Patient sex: F
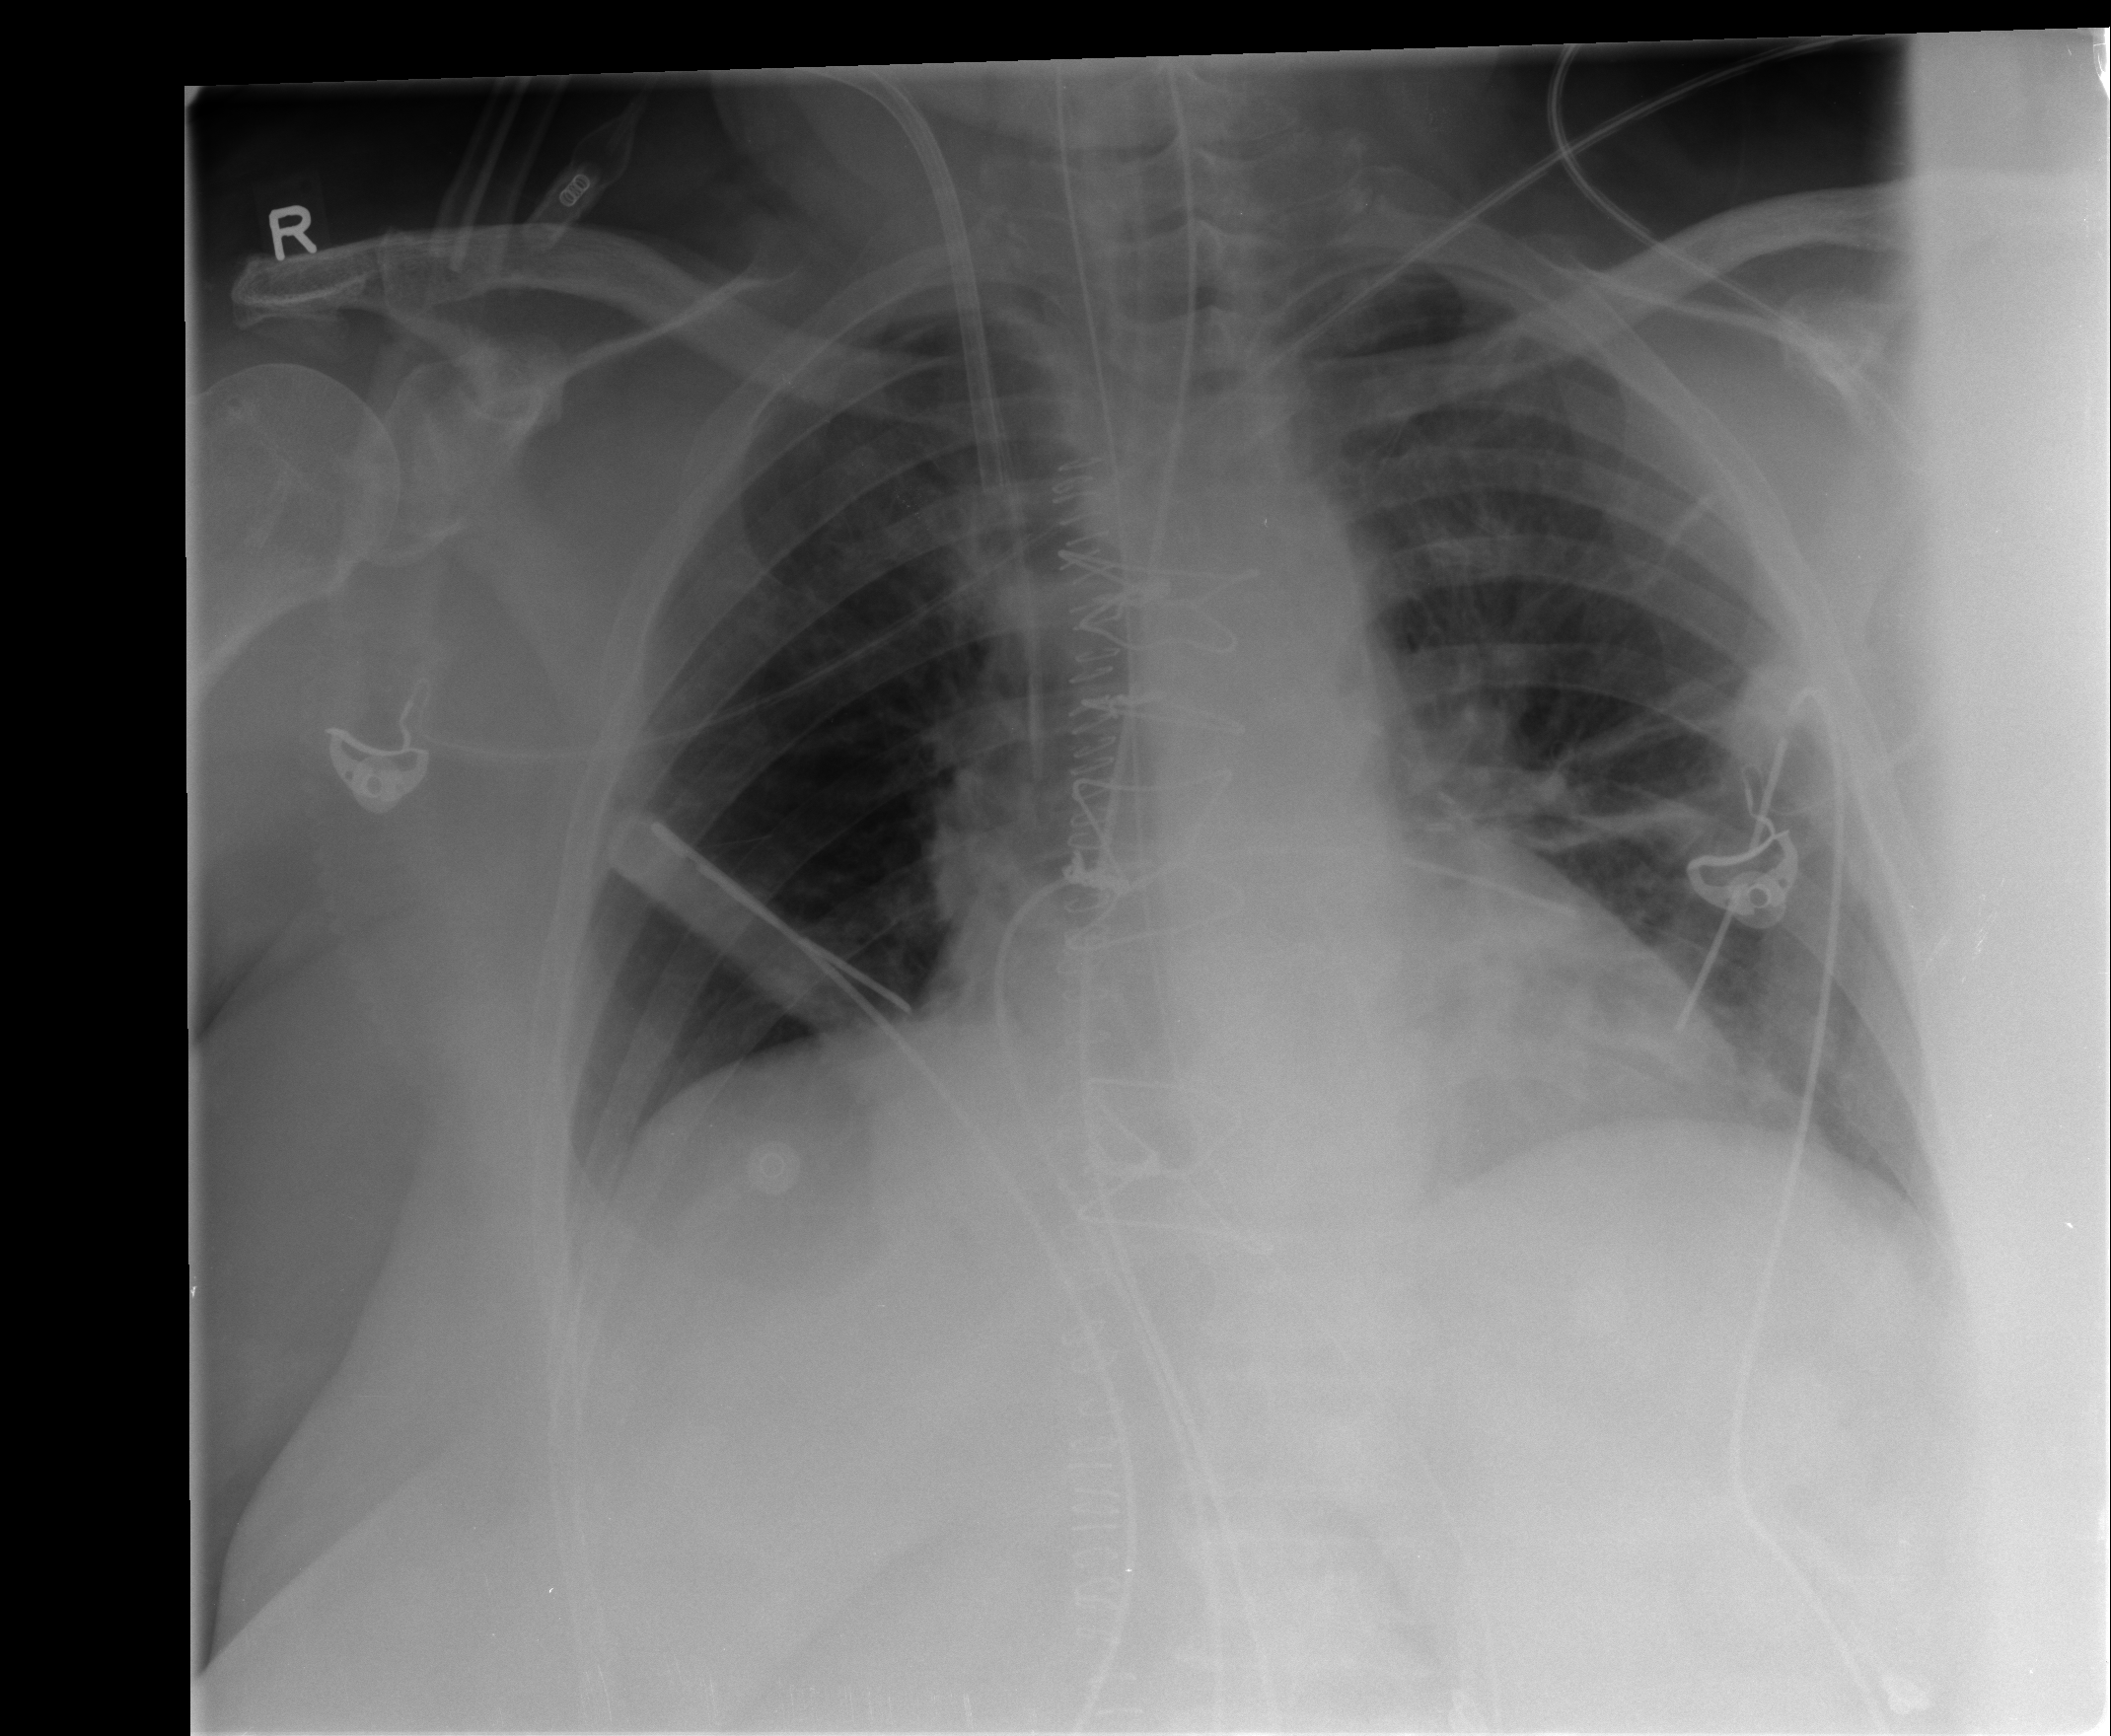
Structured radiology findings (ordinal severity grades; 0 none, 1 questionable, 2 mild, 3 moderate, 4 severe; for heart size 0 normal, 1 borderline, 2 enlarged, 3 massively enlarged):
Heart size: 2
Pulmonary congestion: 2
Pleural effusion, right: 2
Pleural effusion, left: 0
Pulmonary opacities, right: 0
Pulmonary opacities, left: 0
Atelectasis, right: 0
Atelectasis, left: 2